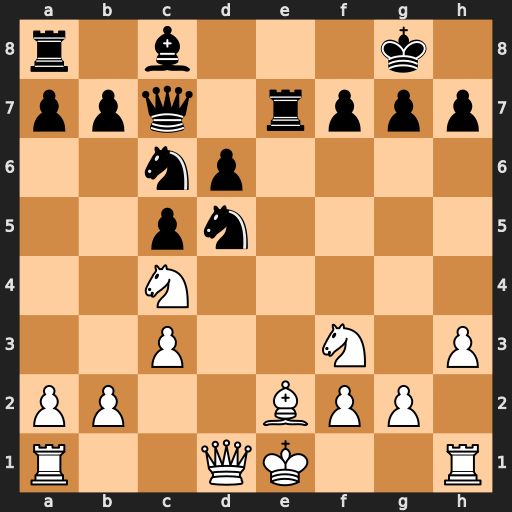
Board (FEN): r1b3k1/ppq1rppp/2np4/2pn4/2N5/2P2N1P/PP2BPP1/R2QK2R
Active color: w
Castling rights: KQ
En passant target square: -
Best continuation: Qxd5 Rxe2+ Kxe2